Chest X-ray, AP view. Patient: 65 years old, sex F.
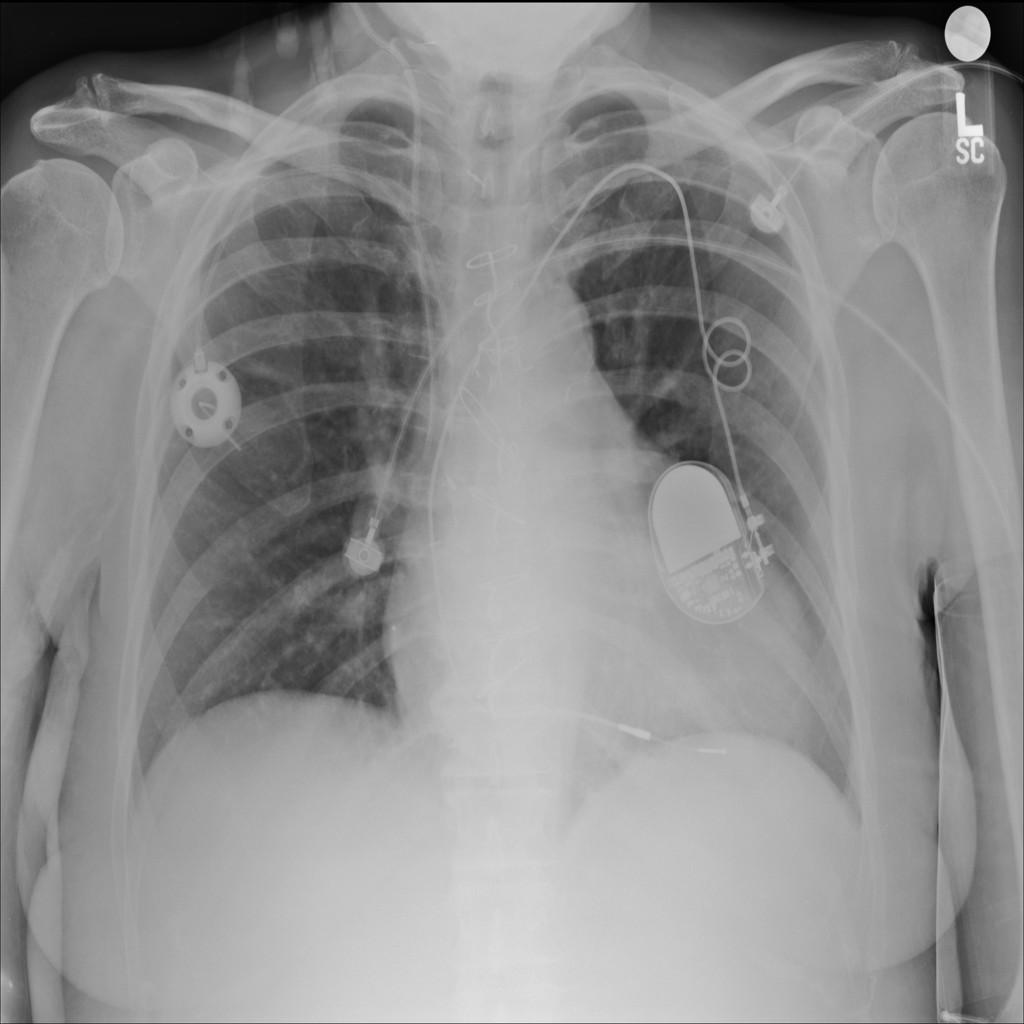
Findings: No Finding